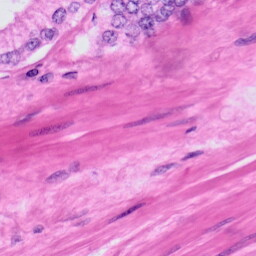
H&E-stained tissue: Prostate